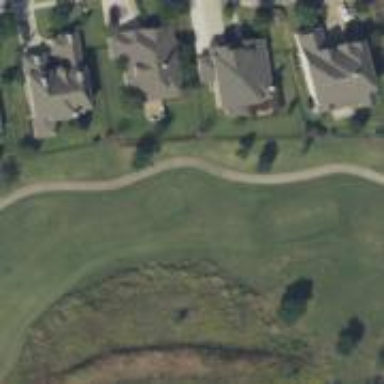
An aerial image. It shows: Path used for both walking and golf.